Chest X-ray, AP view. Patient: 29 years old, sex F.
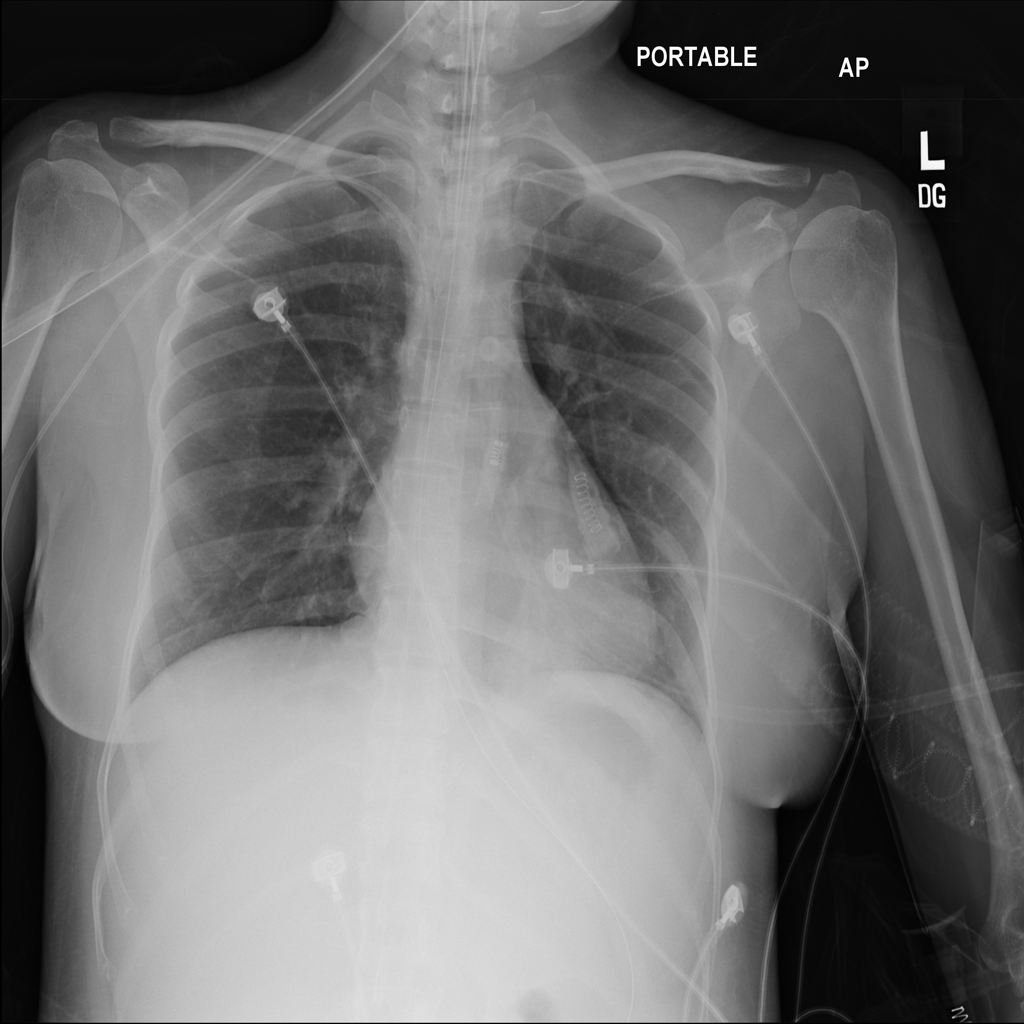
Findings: Atelectasis, Infiltration